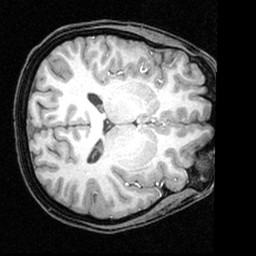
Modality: T1w
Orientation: axial
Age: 23
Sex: female